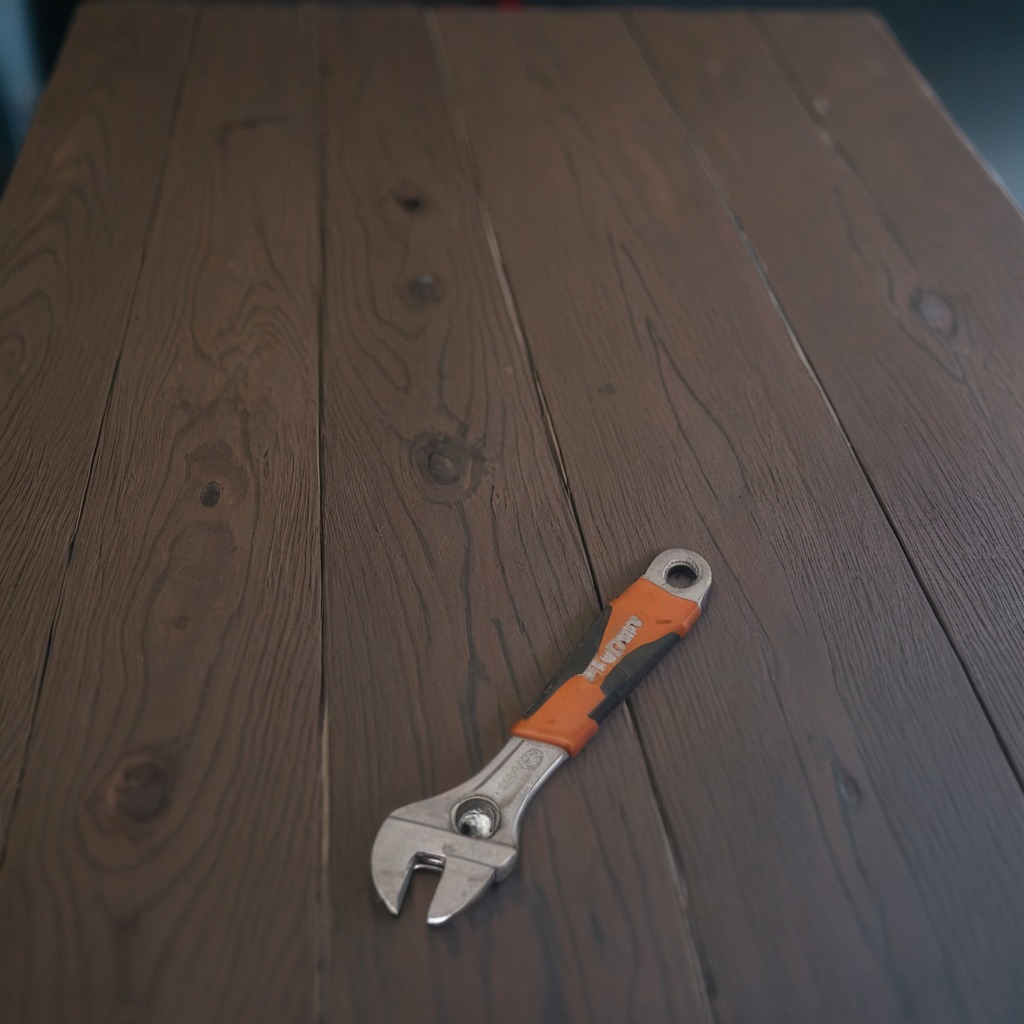
An wrench is lying on a table with faint burn marks in a small garage at twilight.